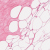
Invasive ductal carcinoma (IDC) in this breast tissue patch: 0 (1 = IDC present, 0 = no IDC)